Field crop: tomato
Growth stage: 1
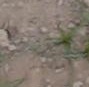
Species: cyperus